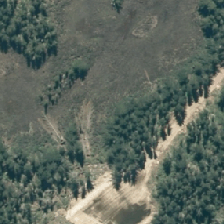
Land cover: herbaceous_freshwater_vege